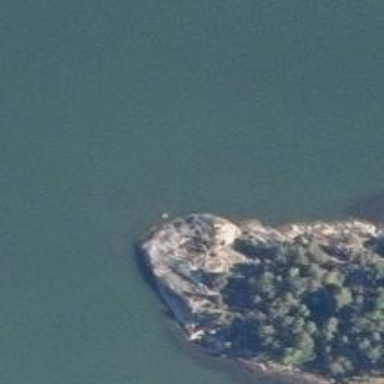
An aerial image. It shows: Landscape of bare rock.